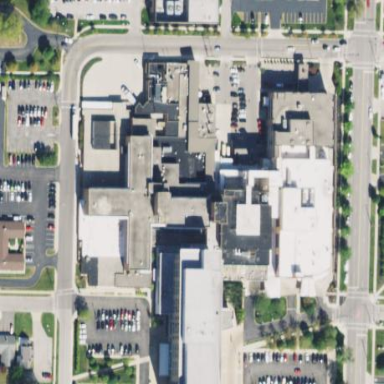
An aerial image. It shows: Hospital building with surveillance equipment.